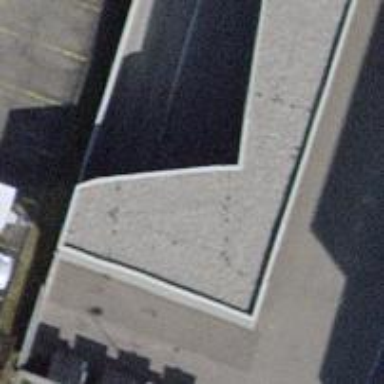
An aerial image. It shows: Parking entrance.